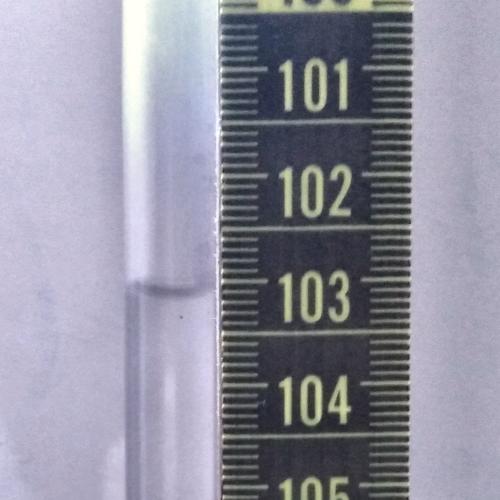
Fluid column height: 103.1 cm